Question: I am using the latest version of Eclipse Luna (for Java EE developers), and when I insert an '<input type='text' placeholder='test123'', eclipse says "Undefined attribute name (placeholder).".

Why is it like that? Have I done something wrong? Is there a way of fixing this?
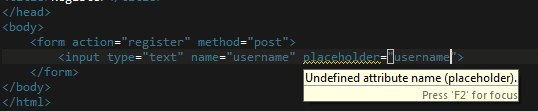
Answer: Eclipse checks for html tags and attributes against the doctype. Make sure that you have given doctype on top. It will fix the problem.
Also, Eclipse uses IE internally. You can configure it to firefox/chrome for better tags and attribute comparison.
Refer to this <URL> for changing your browser.